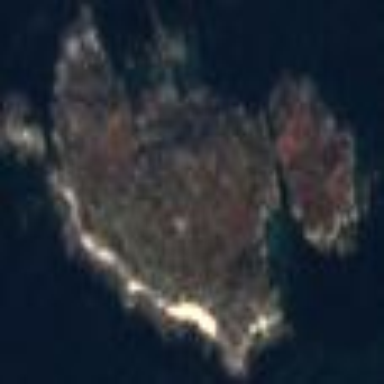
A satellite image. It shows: Island with natural coastline.